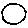
Label: circle